已知$a>0$且$a\neq1$，则函数$y=a^{-x}$与函数$y=\log_a(-x)$的图象可能是（ ）

A.

B.

C.

D.

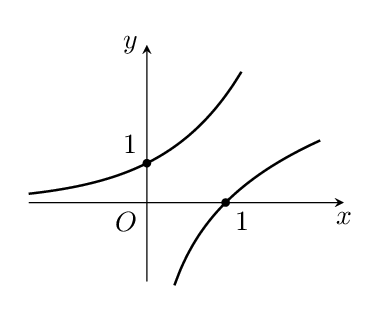
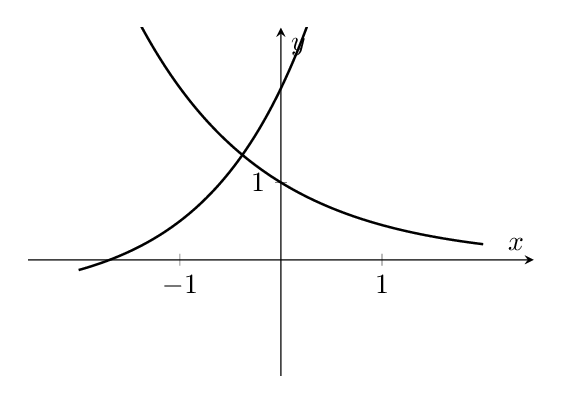
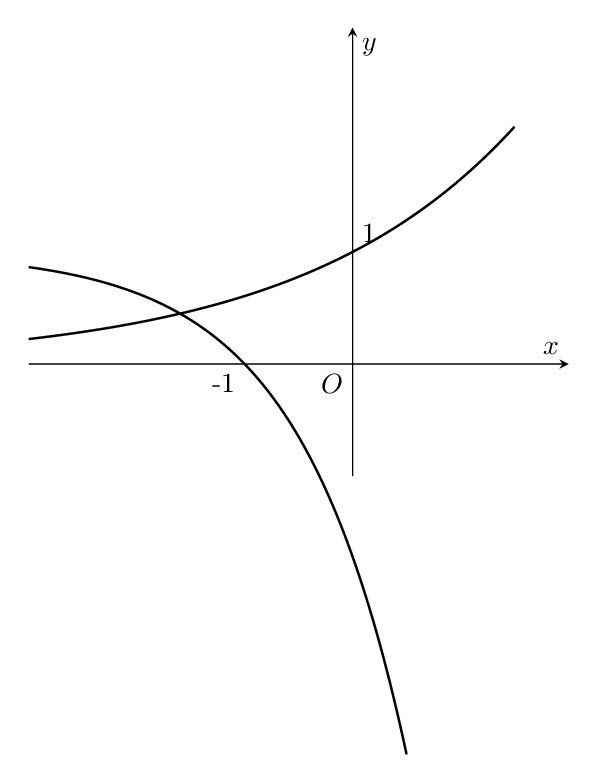
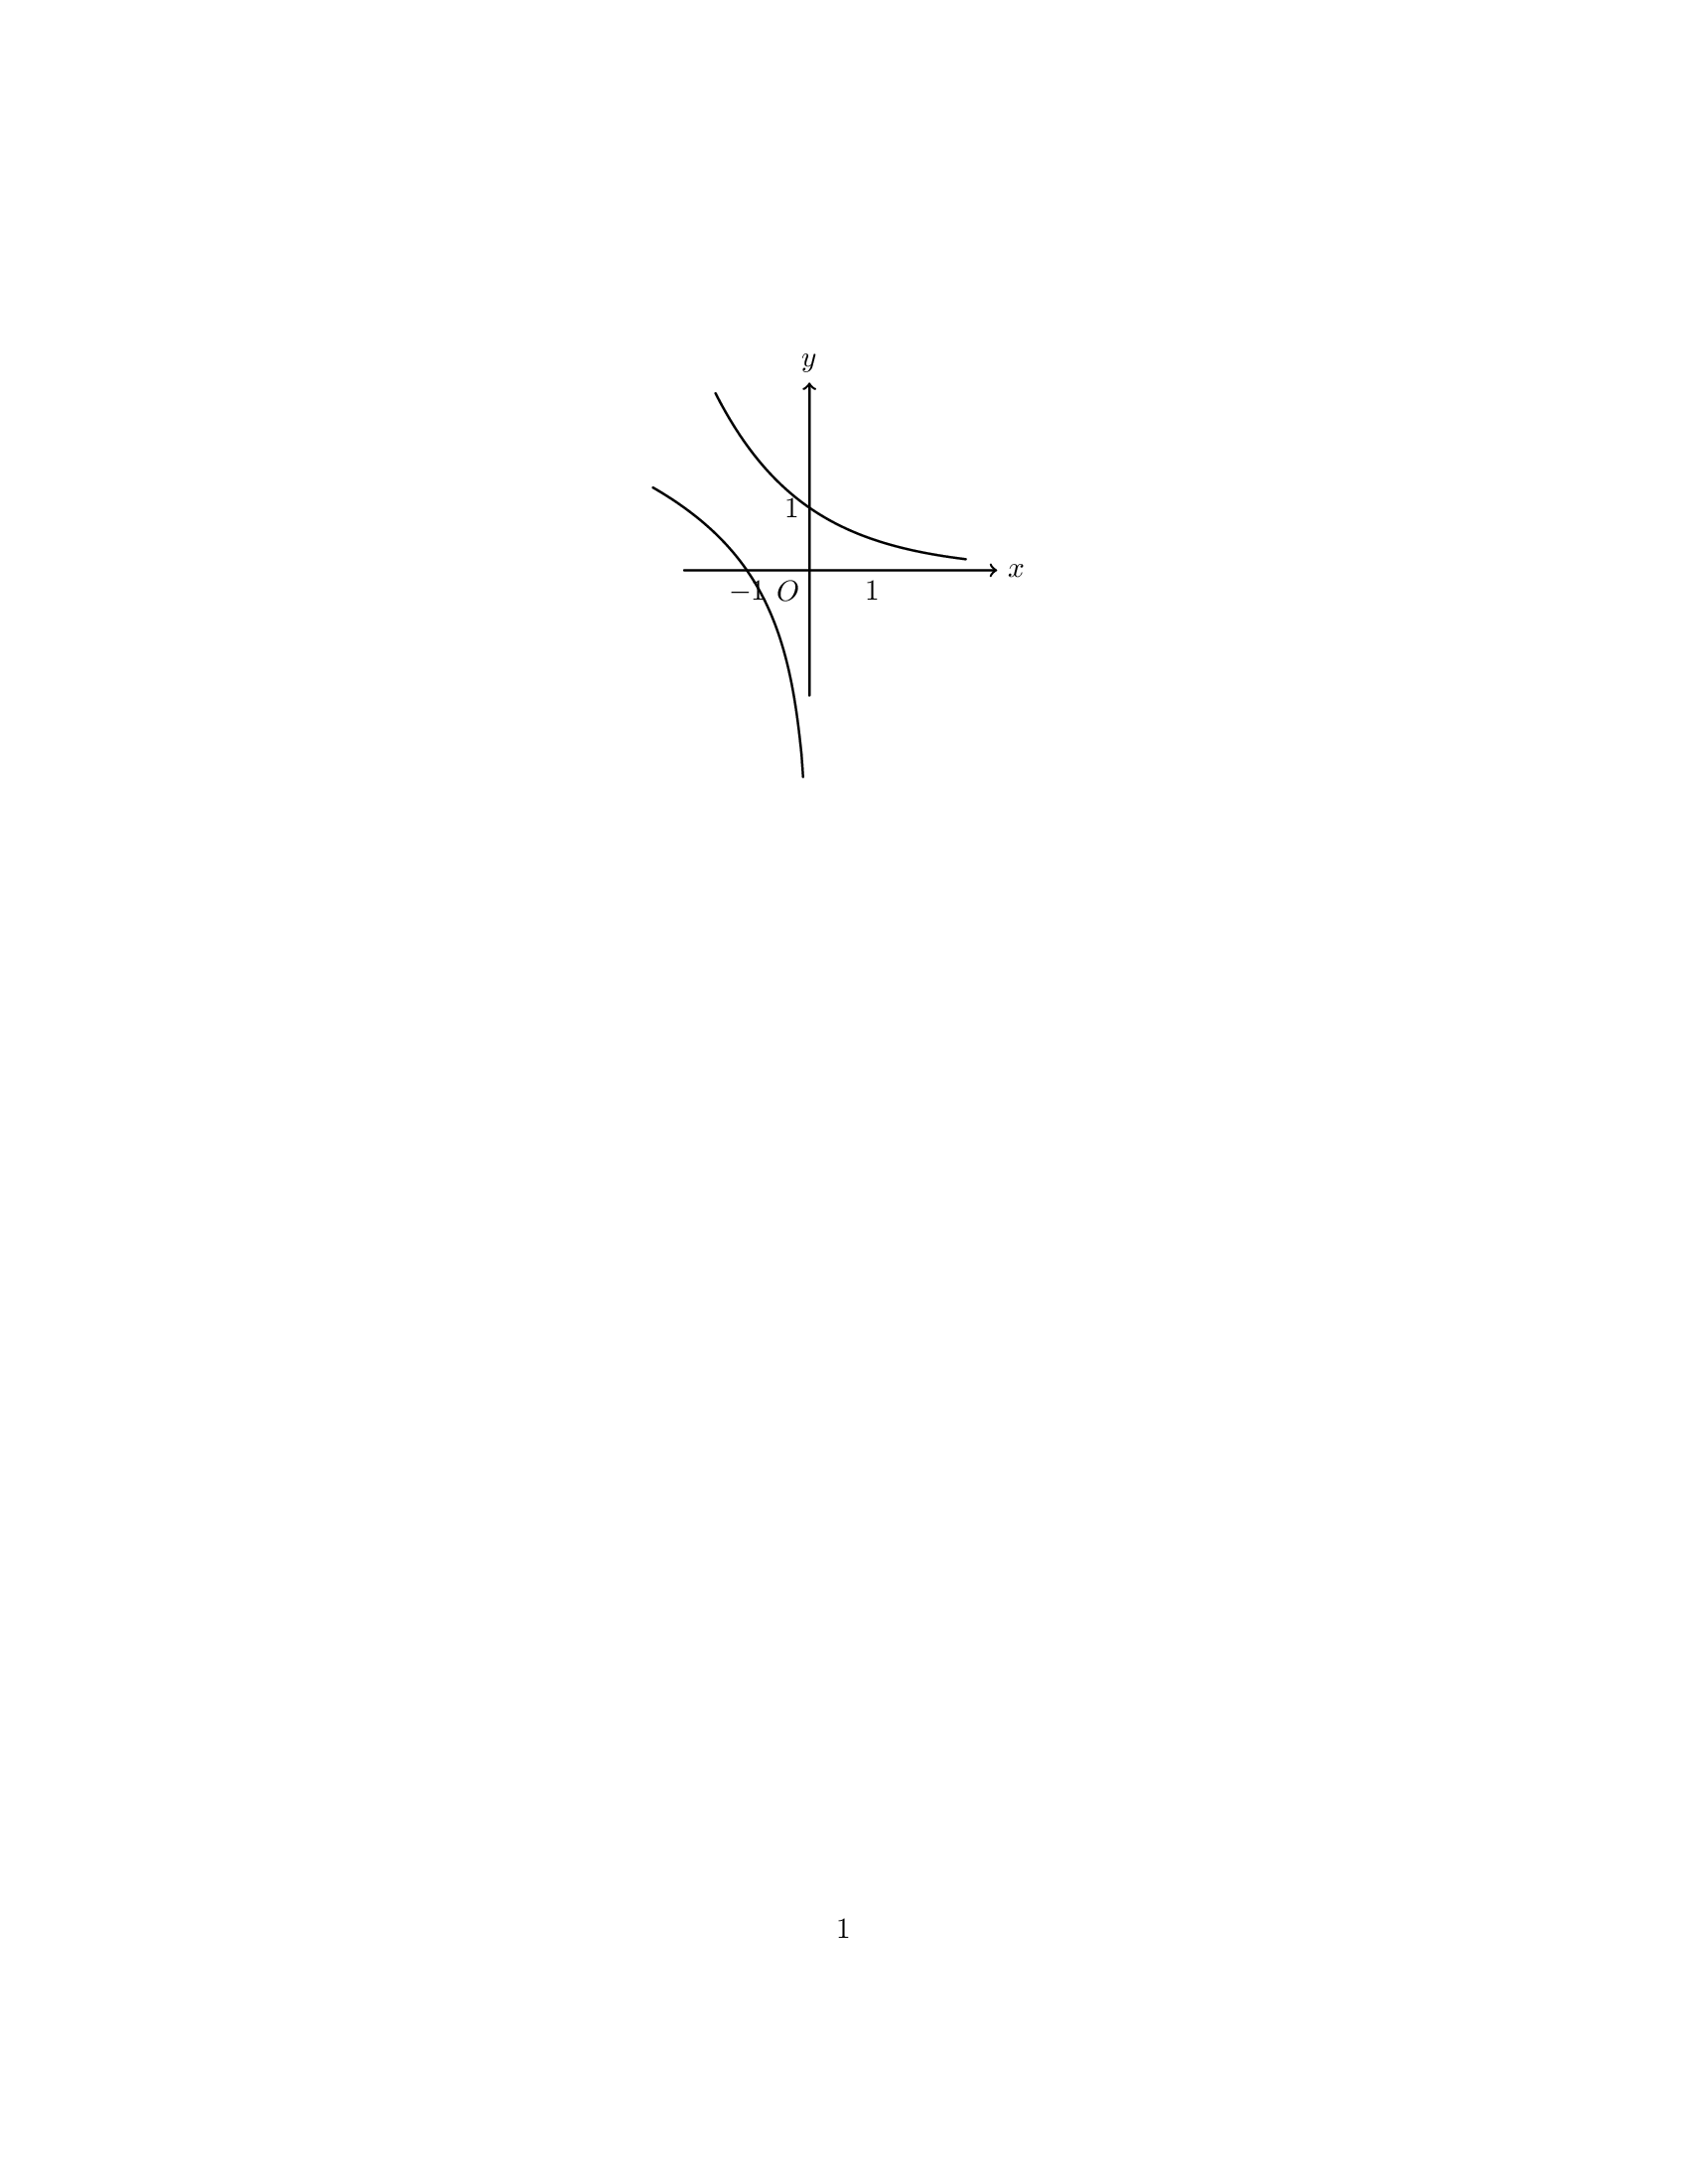
【解答】
\noindent \textbf{【答案】} D

\vspace{0.2cm}
\noindent \textbf{【解析】} 当$a>1$时，$y=a^{-x}$在$\mathbf{R}$上单调递减且恒过$(0,1)$，$y=\log_a(-x)$在$(-\infty,0)$上单调递减且恒过$(-1,0)$，B不符合，D符合，
当$0<a<1$时，$y=a^{-x}$在$\mathbf{R}$上单调递增且恒过$(0,1)$，$y=\log_a(-x)$在$(-\infty,0)$上单调递增且恒过$(-1,0)$，A、C不符合.
故选：D.